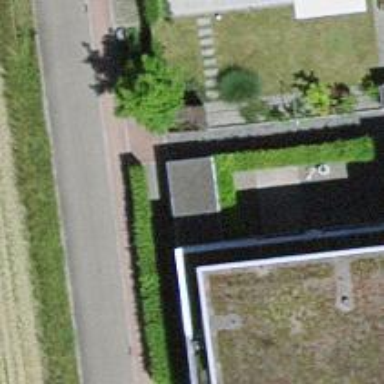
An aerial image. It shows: Hedge acting as barrier.